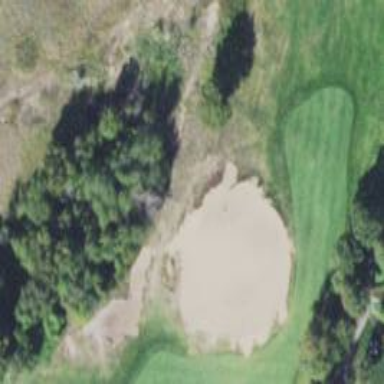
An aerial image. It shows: Golf bunker filled with sandy terrain.